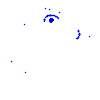
Particle: pion